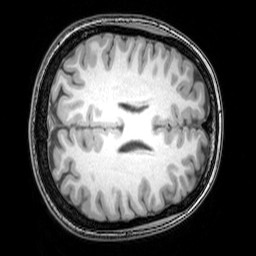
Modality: T1w
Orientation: axial
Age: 21
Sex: female
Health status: healthy
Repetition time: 0.081 s
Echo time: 0.037 s